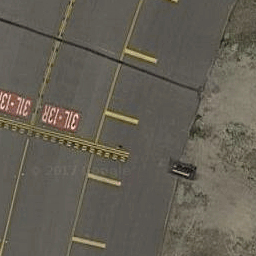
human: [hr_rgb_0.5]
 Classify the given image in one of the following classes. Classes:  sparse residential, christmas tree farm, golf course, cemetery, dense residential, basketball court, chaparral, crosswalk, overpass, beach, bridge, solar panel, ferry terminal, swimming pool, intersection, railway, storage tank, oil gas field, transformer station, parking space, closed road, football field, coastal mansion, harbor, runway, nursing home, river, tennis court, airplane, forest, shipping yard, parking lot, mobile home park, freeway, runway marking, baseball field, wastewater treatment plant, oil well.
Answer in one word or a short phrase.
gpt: runway marking